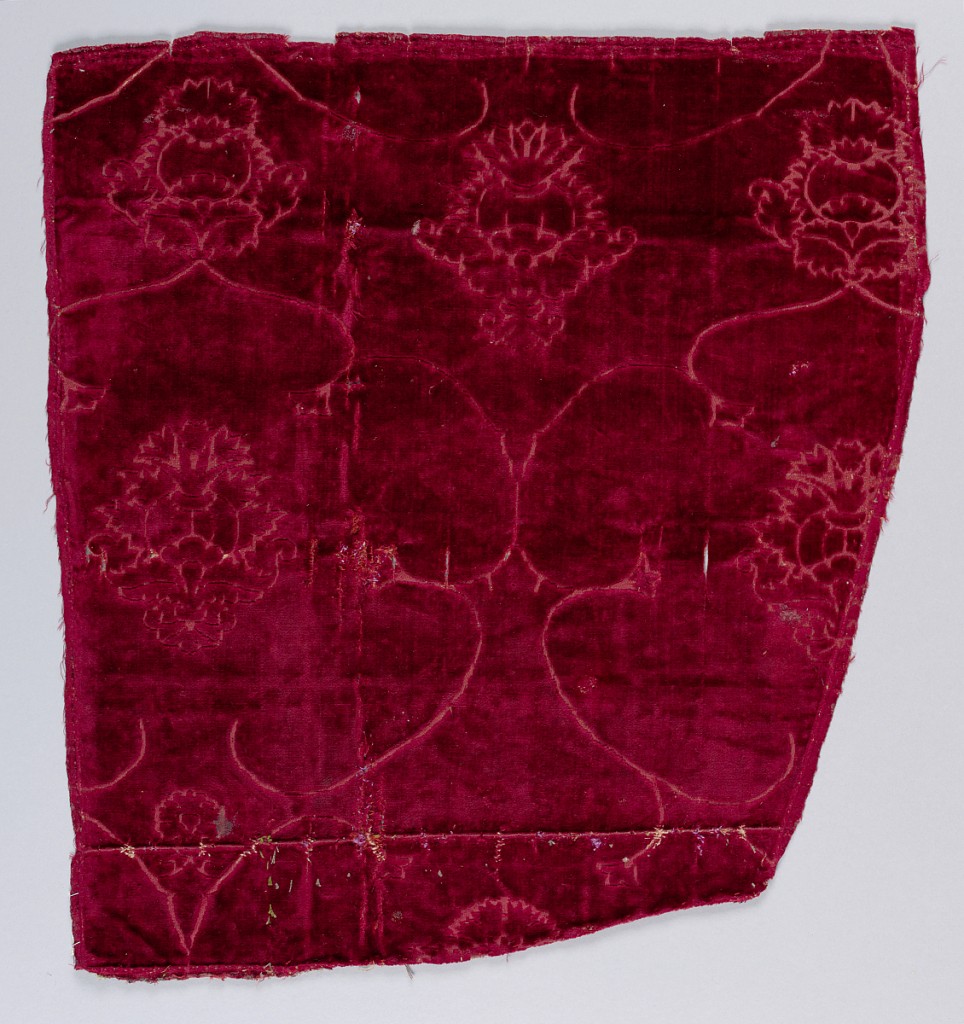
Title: Fragments
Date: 15th–16th century
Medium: silk Technique: supplementary warp forming cut pile in a 4&1 satin foundation (velvet)
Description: Deep red cut and voided velvet with a design of lobed medallions with central pineapple or pomegranate motifs in the linear style.